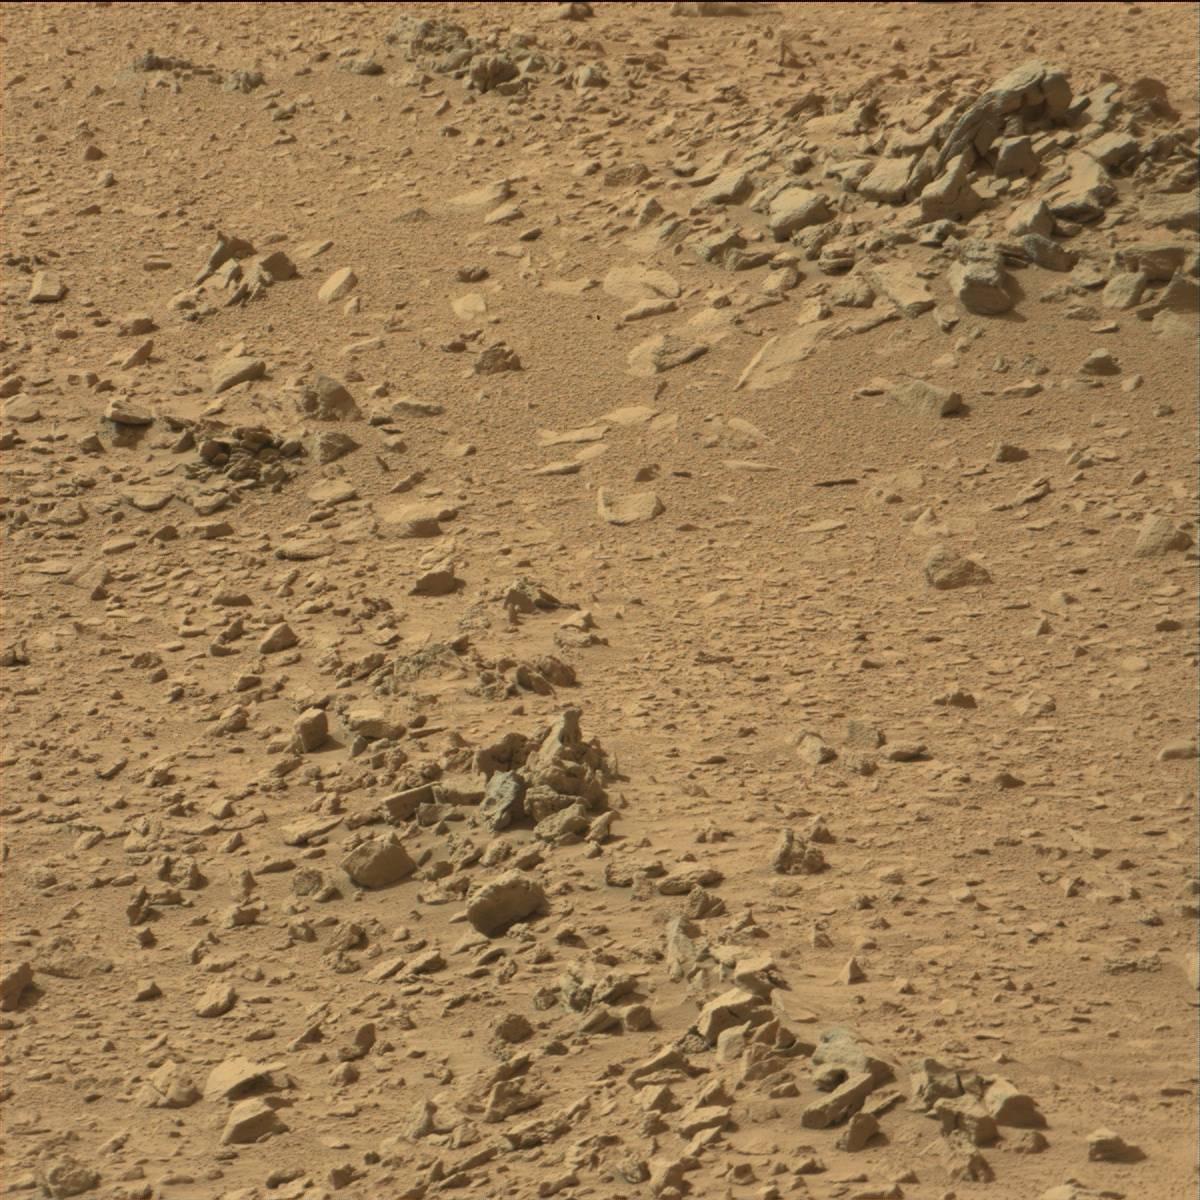
Terrain classes present: Bedrock, Rock, Sand / Soil